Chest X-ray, AP view. Patient: 28 years old, sex M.
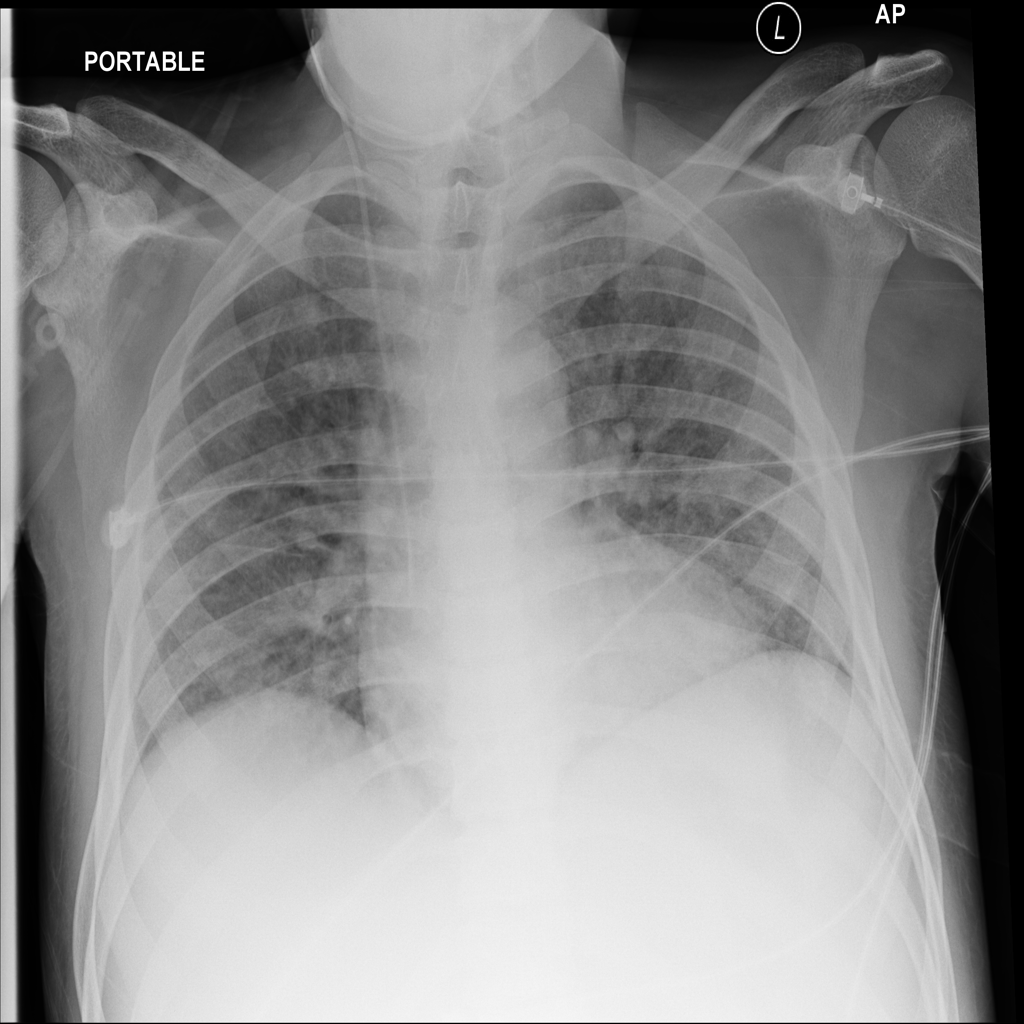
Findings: Infiltration